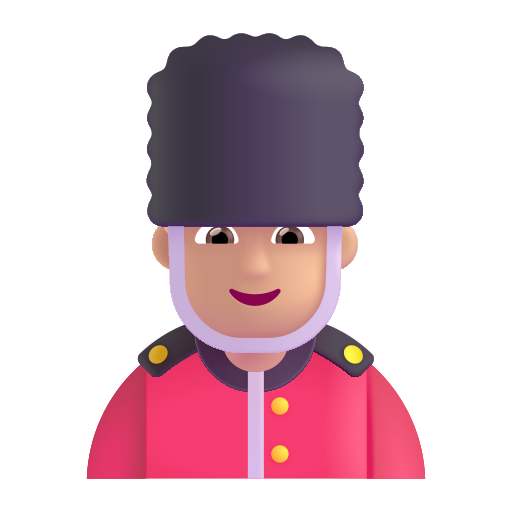
man guard color  light